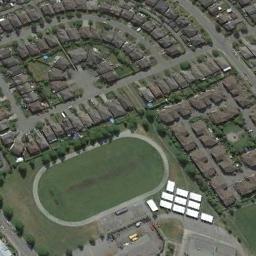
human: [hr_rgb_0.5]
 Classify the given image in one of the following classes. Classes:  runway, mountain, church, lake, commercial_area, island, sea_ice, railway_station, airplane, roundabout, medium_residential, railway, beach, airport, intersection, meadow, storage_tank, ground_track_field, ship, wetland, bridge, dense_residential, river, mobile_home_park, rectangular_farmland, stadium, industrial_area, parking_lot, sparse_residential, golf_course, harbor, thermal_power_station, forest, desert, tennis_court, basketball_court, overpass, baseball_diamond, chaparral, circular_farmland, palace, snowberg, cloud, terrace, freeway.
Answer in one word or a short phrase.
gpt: ground_track_field